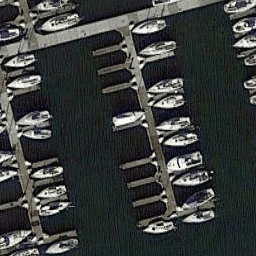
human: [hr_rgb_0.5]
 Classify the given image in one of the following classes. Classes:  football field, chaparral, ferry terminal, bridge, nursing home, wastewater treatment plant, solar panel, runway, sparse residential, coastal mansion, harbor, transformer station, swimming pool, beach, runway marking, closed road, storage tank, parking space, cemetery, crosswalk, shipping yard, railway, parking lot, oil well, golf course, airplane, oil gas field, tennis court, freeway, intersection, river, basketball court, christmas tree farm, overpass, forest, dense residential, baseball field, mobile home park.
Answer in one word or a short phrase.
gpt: harbor